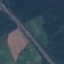
Label: Highway